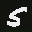
Label: 5